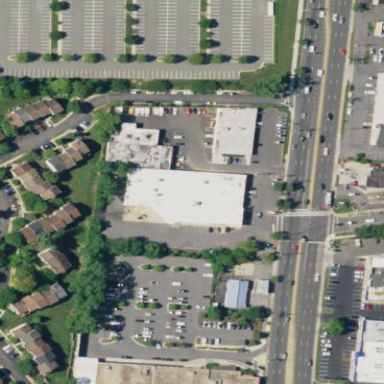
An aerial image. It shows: Retail area.